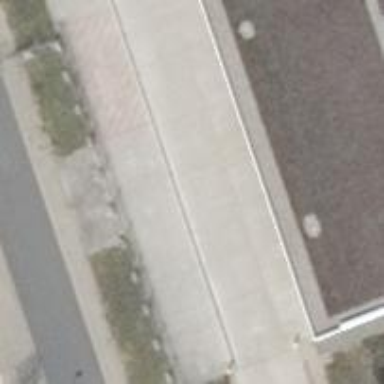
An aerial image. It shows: Concrete driveway.